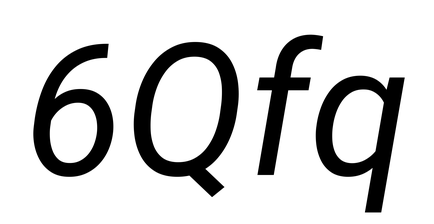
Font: Roboto-Italic_Italic